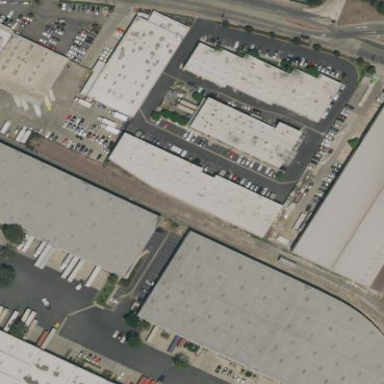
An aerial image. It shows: Warehouse.